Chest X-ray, PA view. Patient: 47 years old, sex F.
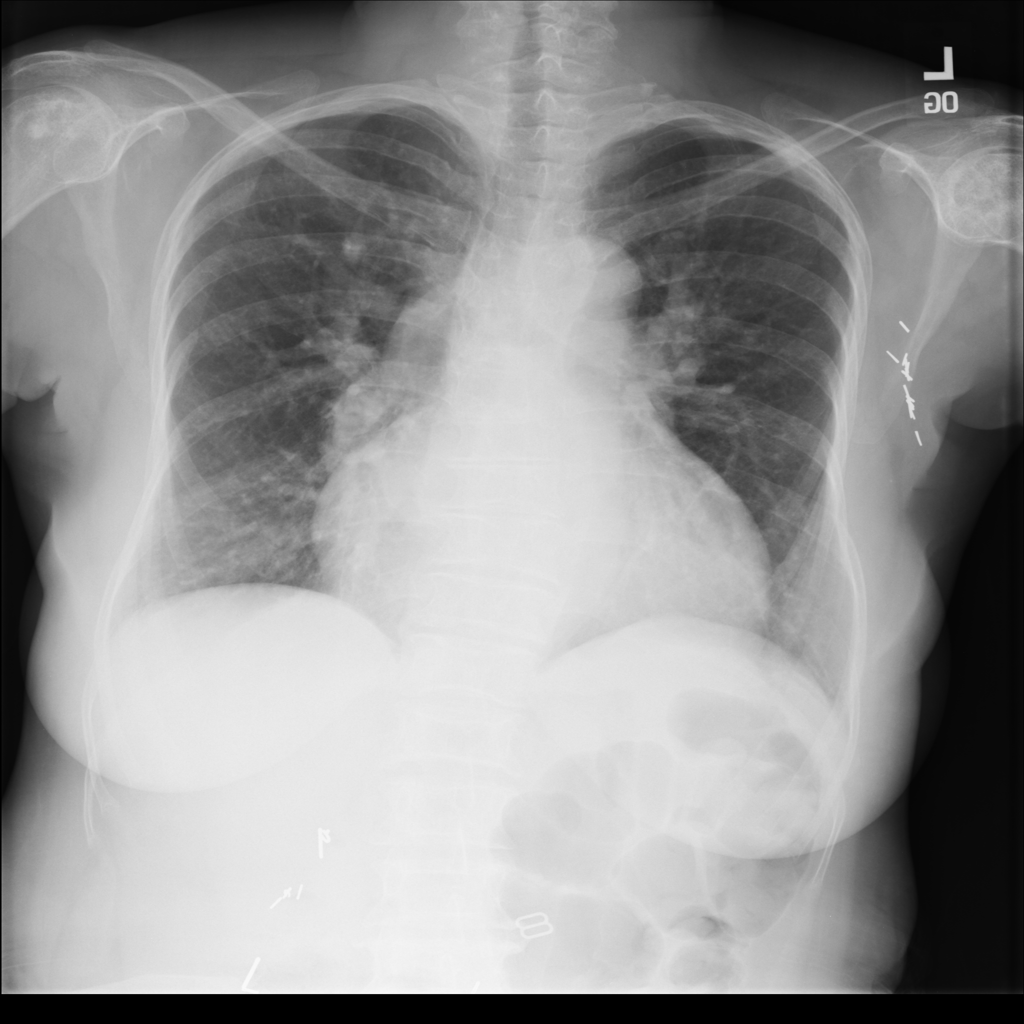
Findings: Cardiomegaly